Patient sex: M
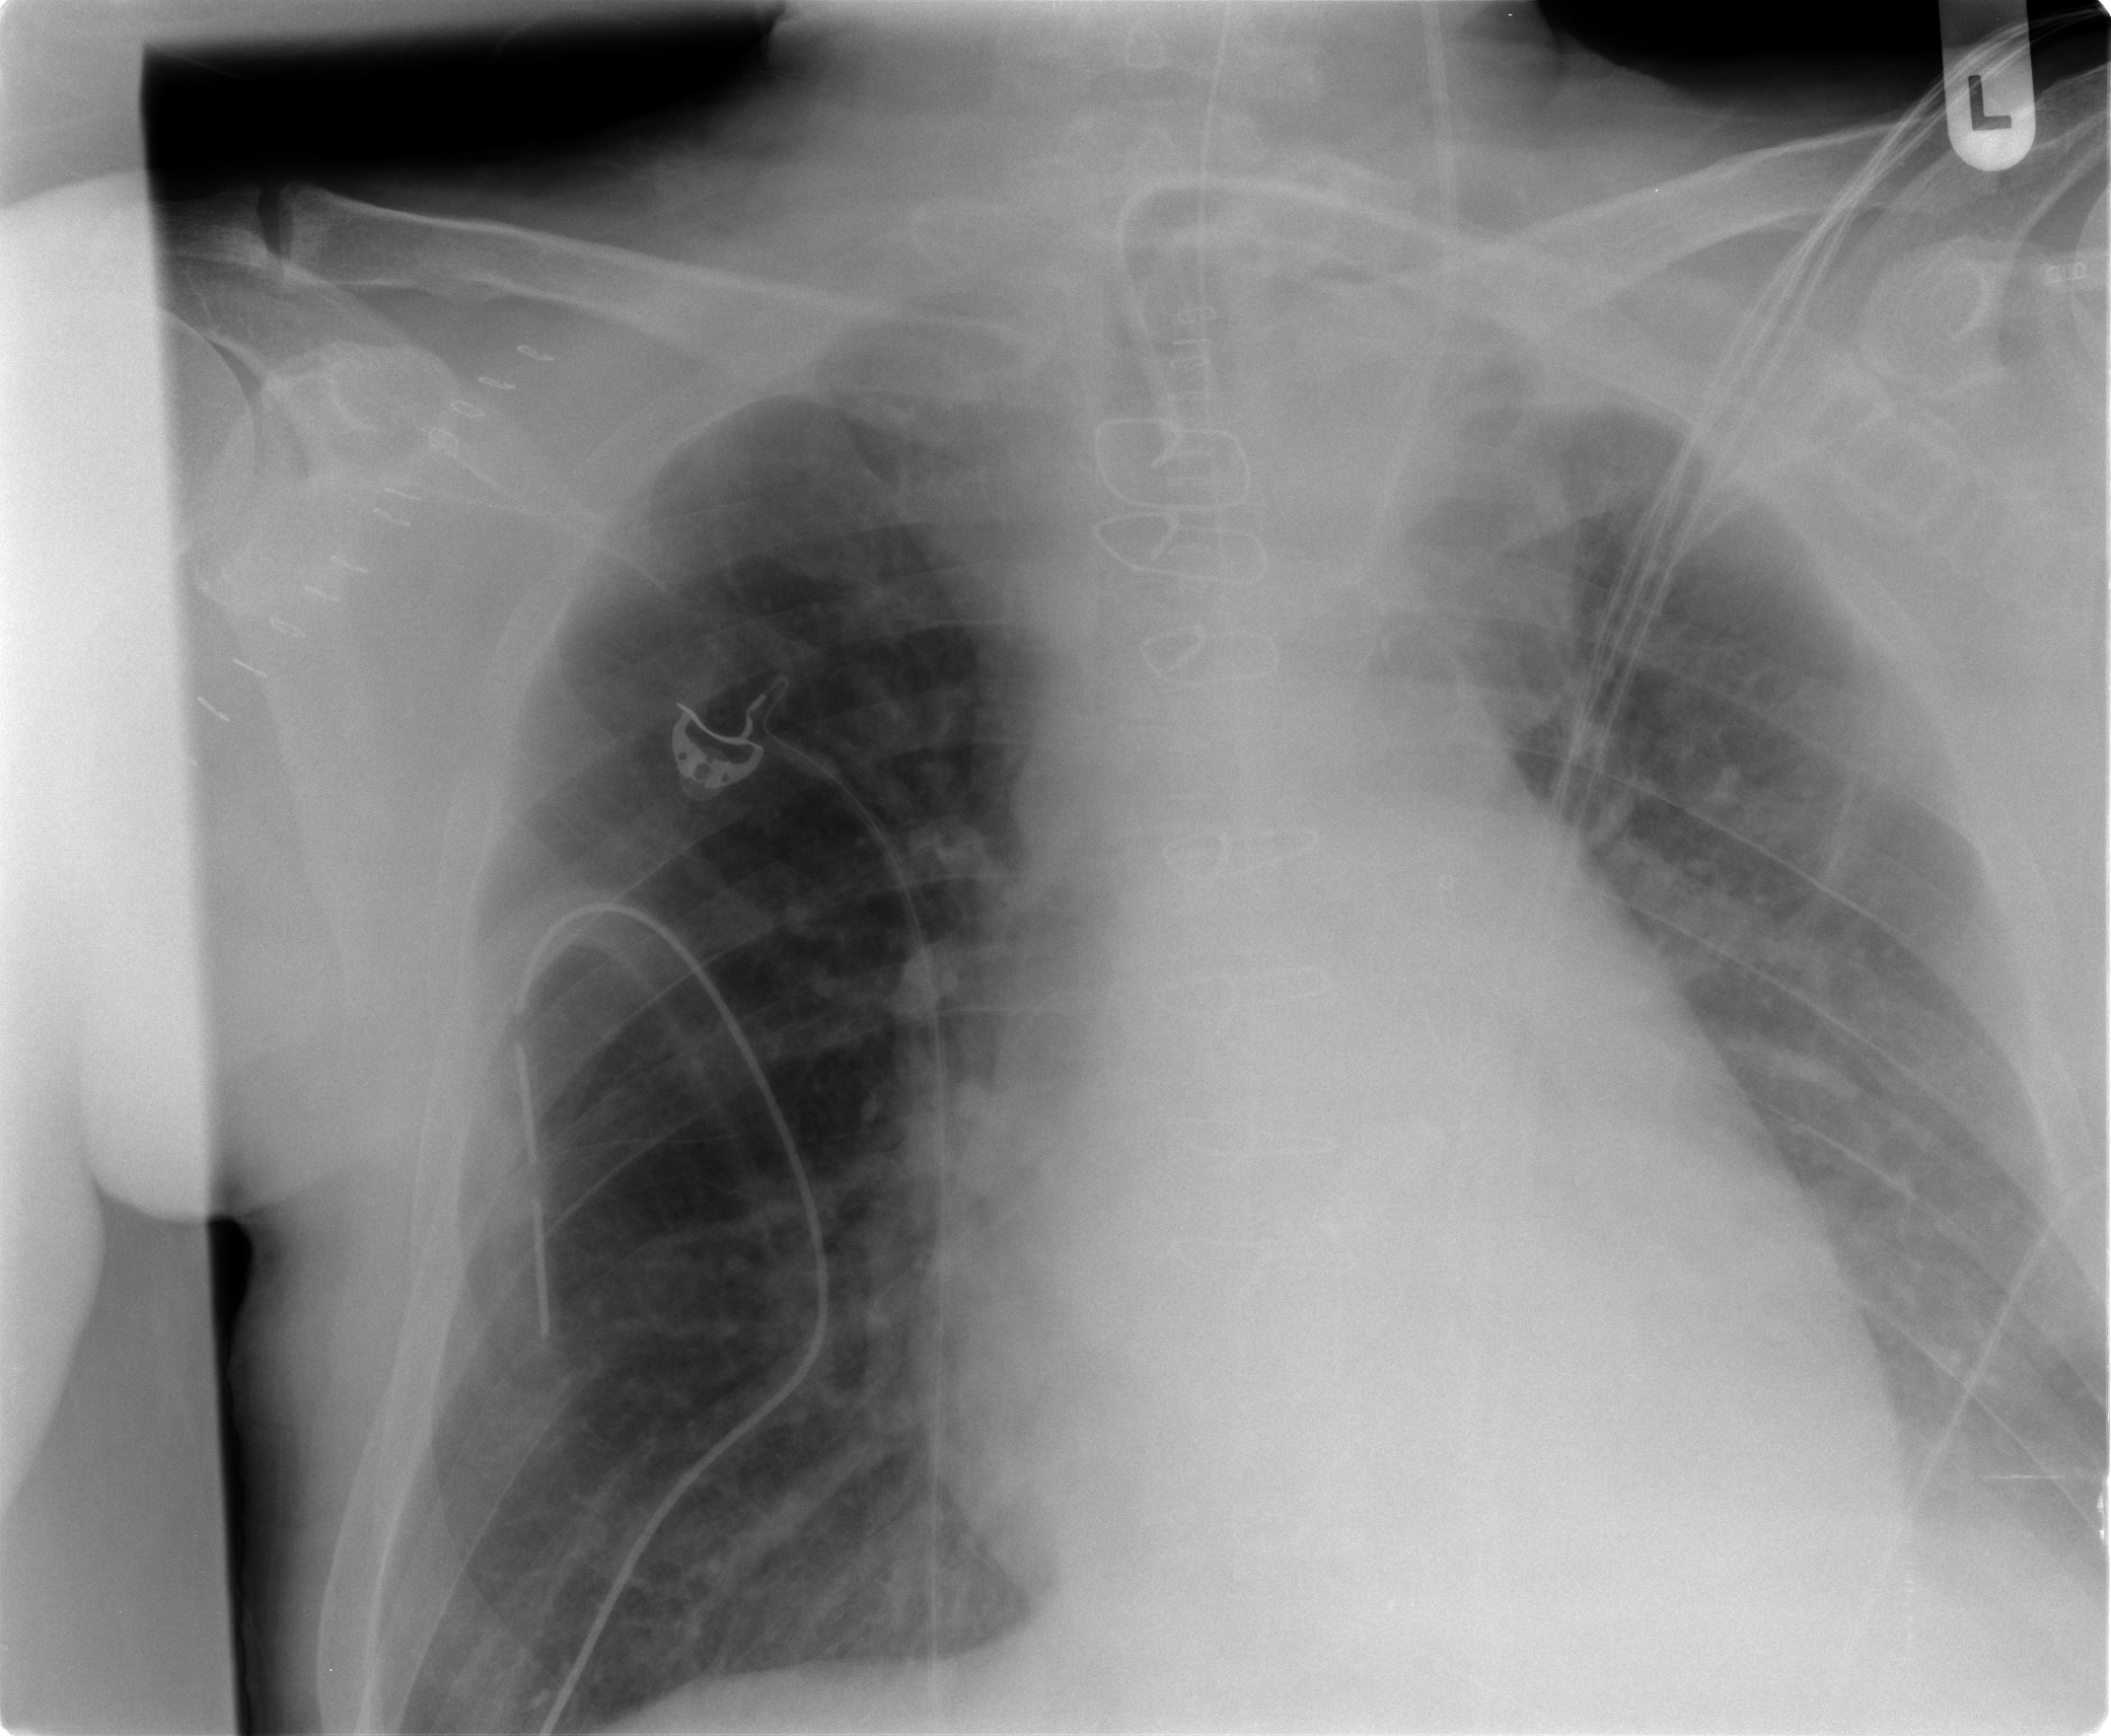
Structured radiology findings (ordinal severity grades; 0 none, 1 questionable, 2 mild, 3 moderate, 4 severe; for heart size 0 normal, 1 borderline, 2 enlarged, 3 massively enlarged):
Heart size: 2
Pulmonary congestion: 2
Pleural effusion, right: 0
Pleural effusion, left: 2
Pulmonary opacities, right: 1
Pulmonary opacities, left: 2
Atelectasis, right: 1
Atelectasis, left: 2